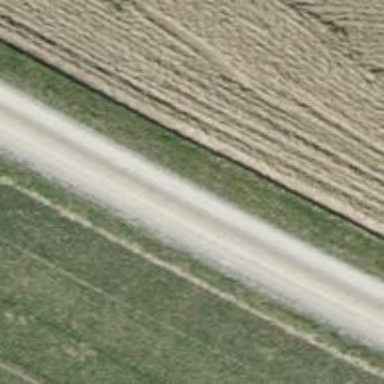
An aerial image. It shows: Unclassified road with compacted surface.